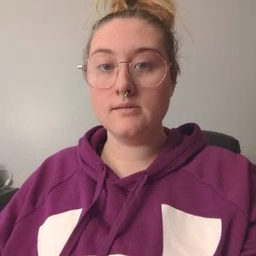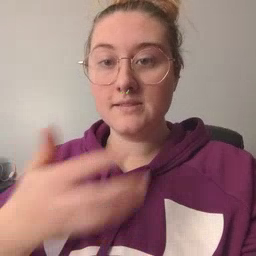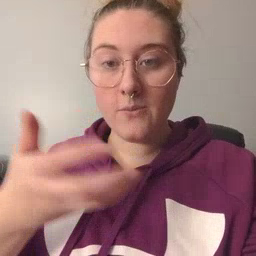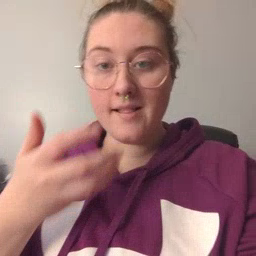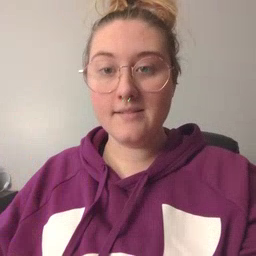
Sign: cereal